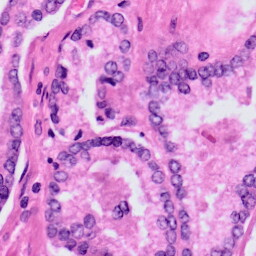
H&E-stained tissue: Prostate